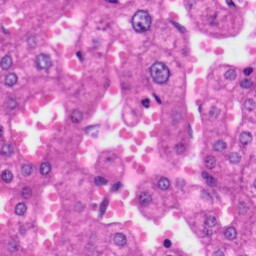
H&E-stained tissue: Liver